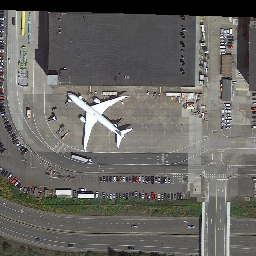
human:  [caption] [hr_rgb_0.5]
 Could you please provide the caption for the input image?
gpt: Next to the white plane was a road full of cars.

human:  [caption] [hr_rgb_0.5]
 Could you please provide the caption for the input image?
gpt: The white plane was parked next to a large gray building.

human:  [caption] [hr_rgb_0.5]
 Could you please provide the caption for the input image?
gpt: Beside the white plane, the road was crowded with cars.

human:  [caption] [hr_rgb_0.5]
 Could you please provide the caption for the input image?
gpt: A white plane parked next to a large gray building.

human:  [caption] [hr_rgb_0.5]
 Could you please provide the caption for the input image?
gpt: Next to a white plane was a street crowded with cars.